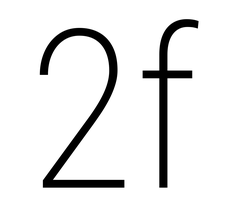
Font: Roboto_Condensed_ExtraLight